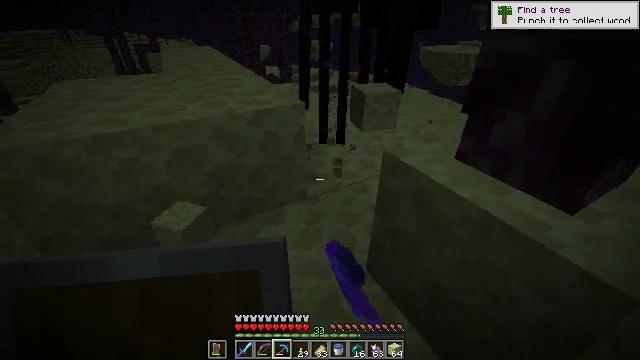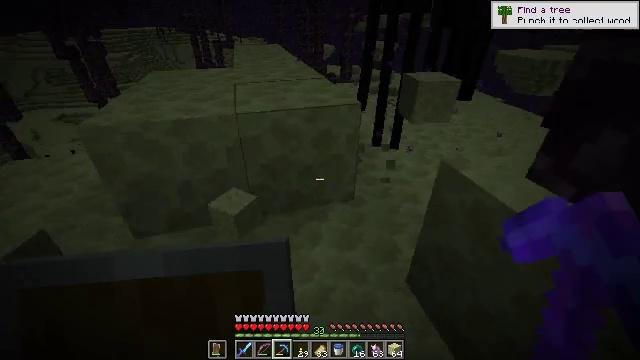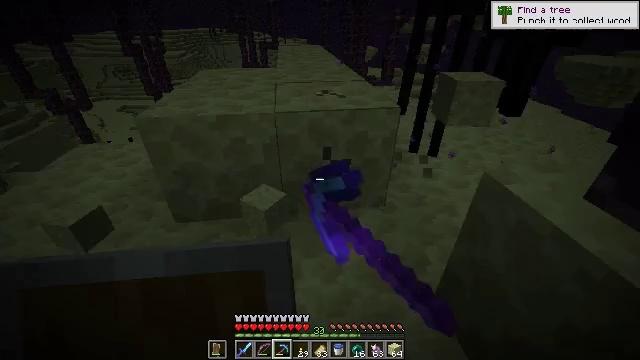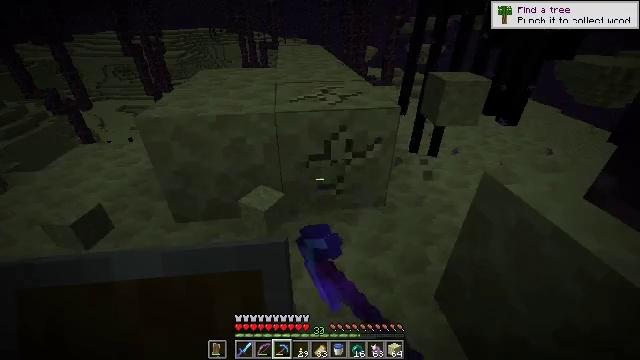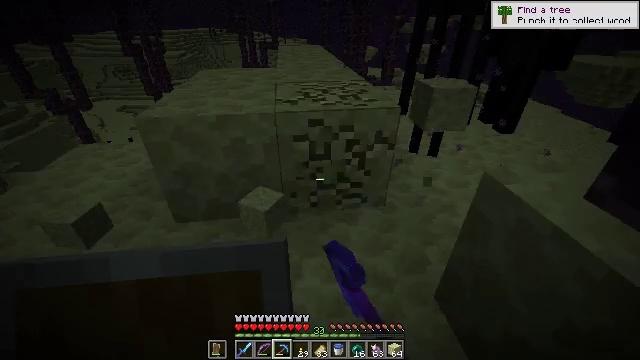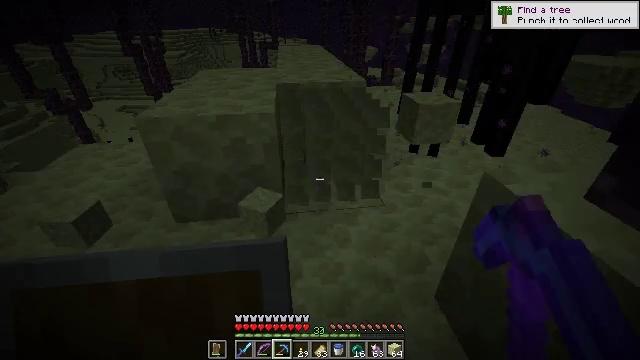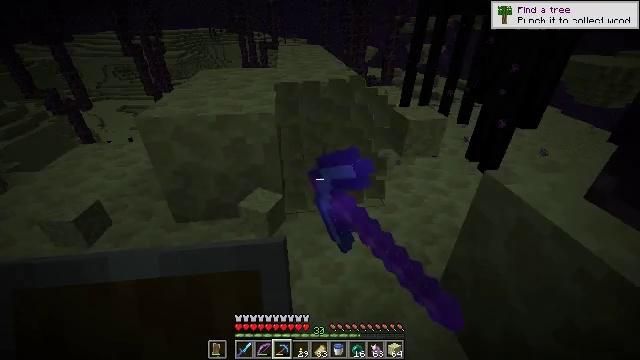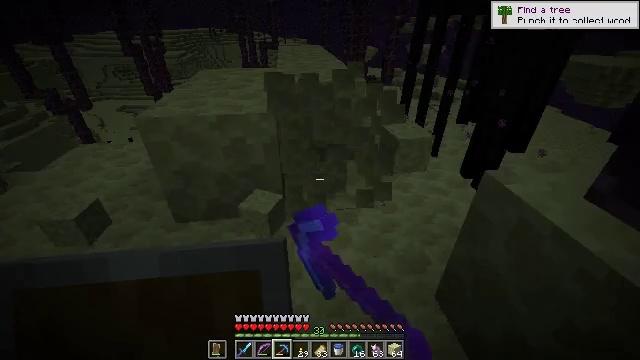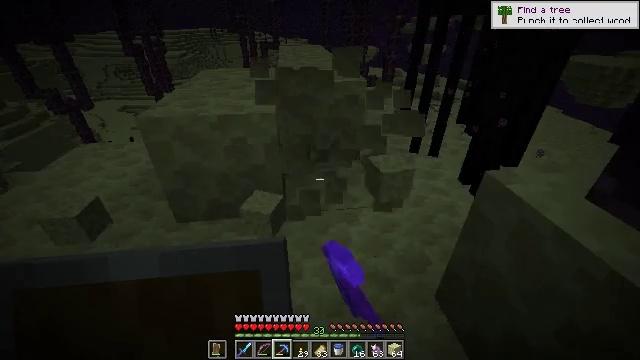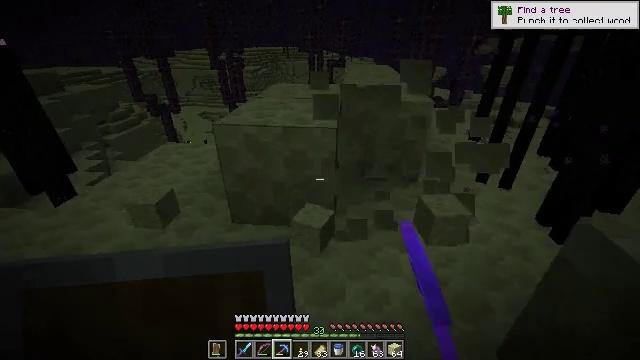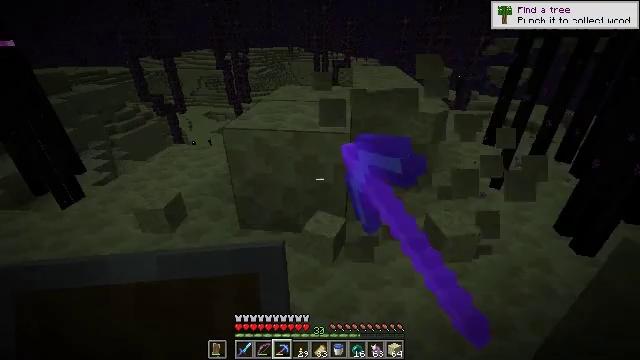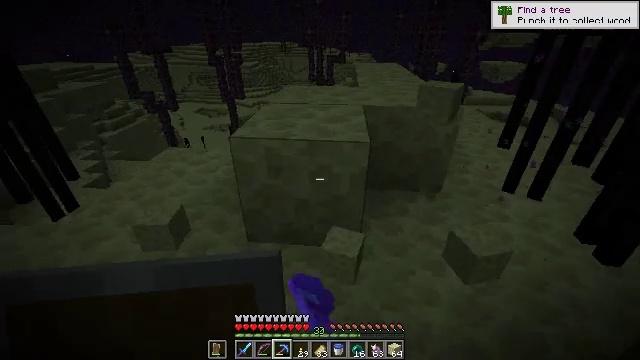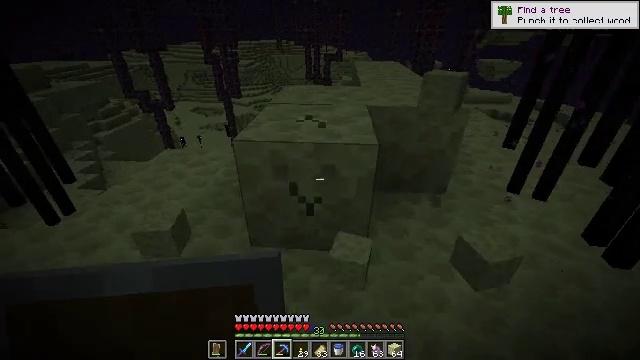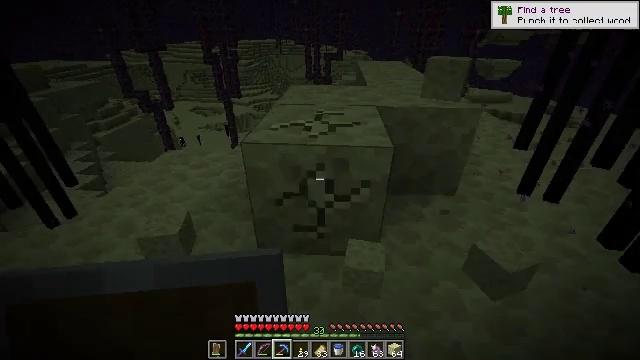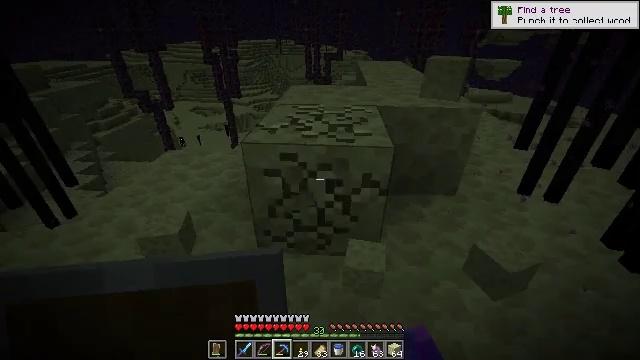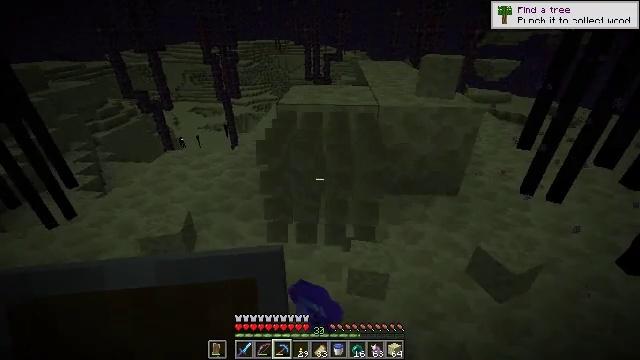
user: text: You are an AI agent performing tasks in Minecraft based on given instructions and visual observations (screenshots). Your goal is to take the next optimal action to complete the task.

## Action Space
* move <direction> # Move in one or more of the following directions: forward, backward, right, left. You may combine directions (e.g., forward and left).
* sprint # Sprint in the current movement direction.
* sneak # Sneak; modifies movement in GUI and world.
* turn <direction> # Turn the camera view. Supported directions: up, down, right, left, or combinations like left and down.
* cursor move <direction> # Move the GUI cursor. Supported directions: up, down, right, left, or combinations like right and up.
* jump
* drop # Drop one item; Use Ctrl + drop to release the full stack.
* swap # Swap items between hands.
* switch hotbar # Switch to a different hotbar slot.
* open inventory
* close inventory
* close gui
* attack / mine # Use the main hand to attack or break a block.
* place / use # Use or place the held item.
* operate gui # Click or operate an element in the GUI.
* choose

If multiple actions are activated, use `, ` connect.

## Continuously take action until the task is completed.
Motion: motion action
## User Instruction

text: Collect end stone for your base.
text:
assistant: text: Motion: turn left, attack / mine
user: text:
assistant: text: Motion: turn left, attack / mine
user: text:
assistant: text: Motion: attack / mine
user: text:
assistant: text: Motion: attack / mine
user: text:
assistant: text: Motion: attack / mine
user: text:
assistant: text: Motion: attack / mine
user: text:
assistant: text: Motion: attack / mine
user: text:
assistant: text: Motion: attack / mine
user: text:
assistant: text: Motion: move forward and move left, turn left and up, attack / mine
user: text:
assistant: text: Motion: move forward and move left, attack / mine
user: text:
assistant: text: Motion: move forward and move left, turn right, attack / mine
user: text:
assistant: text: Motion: attack / mine
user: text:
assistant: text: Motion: attack / mine
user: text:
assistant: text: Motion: attack / mine
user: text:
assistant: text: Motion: attack / mine
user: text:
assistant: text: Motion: turn right, attack / mine
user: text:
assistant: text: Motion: turn right, attack / mine
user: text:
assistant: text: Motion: turn right, attack / mine
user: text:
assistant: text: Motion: attack / mine
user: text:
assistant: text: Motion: attack / mine
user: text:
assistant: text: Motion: attack / mine
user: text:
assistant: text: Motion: attack / mine
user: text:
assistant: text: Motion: attack / mine
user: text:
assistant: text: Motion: move forward, turn right and up, attack / mine
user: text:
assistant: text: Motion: move forward, turn right, attack / mine
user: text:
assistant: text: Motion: move forward, attack / mine
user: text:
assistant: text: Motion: move forward, turn right, attack / mine
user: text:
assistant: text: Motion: attack / mine
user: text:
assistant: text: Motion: attack / mine
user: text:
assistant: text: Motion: turn left, attack / mine